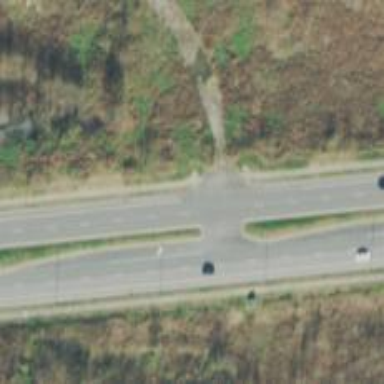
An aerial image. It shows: Secondary road.